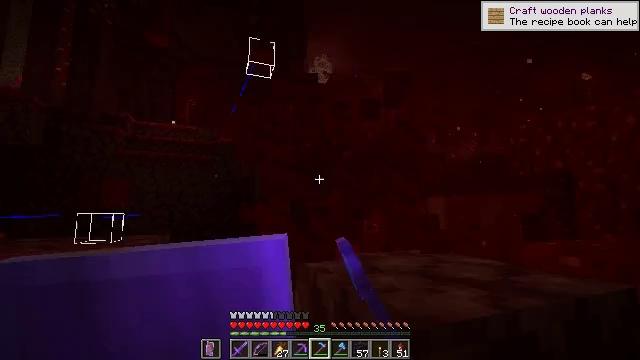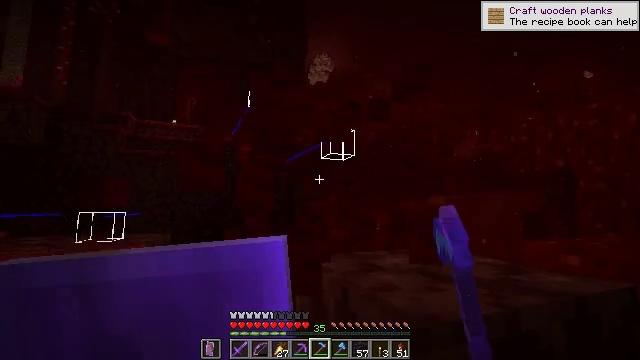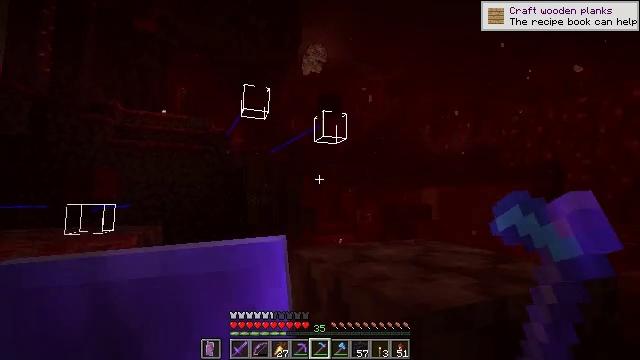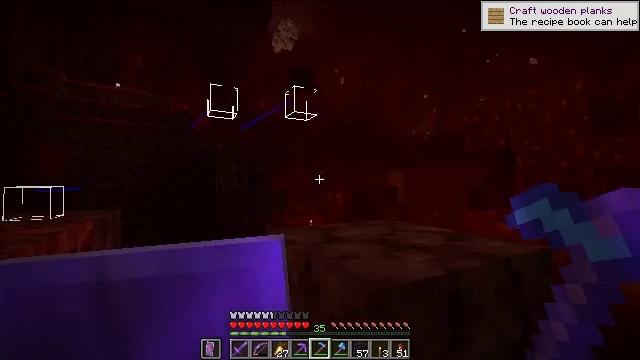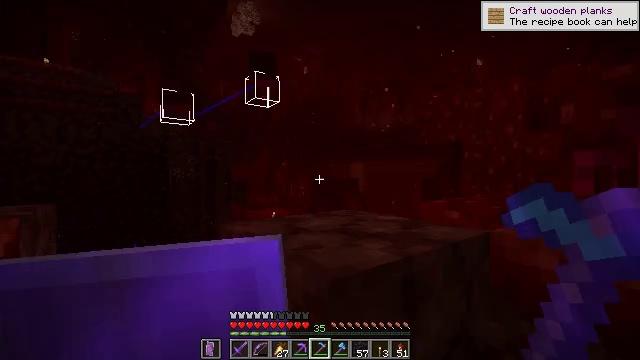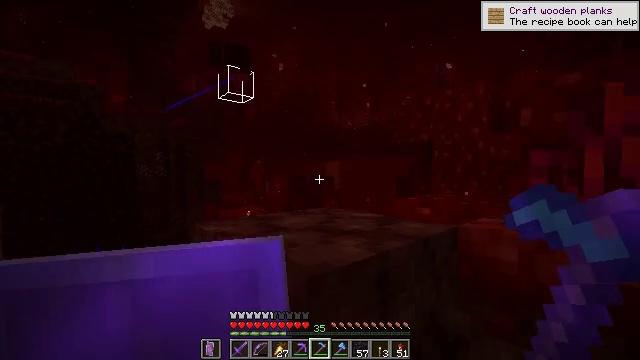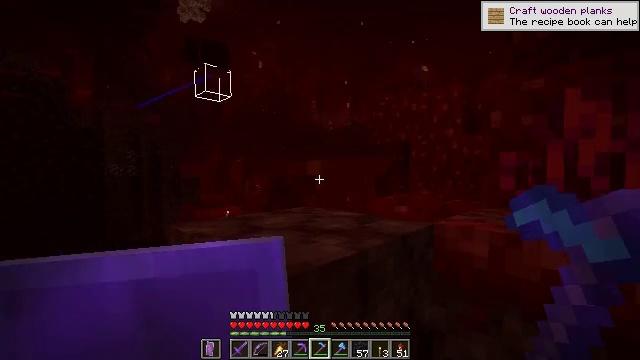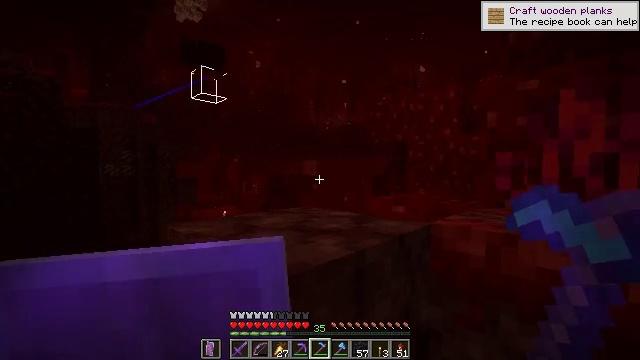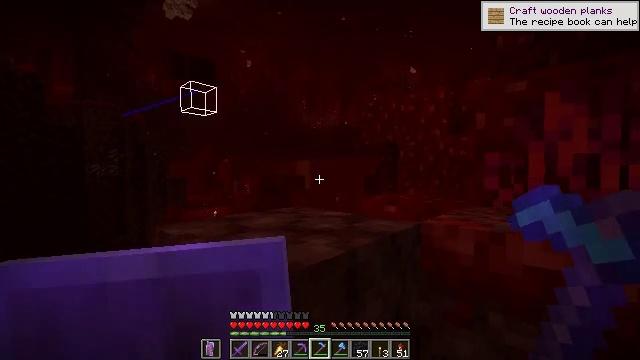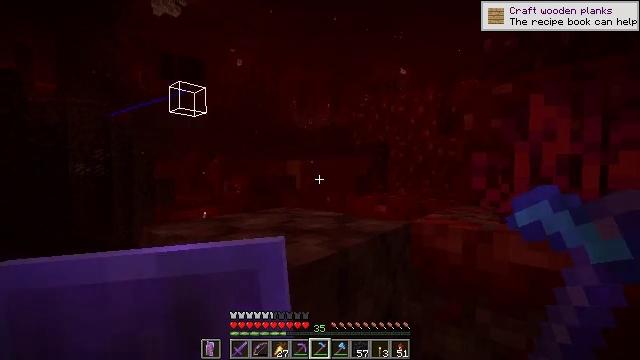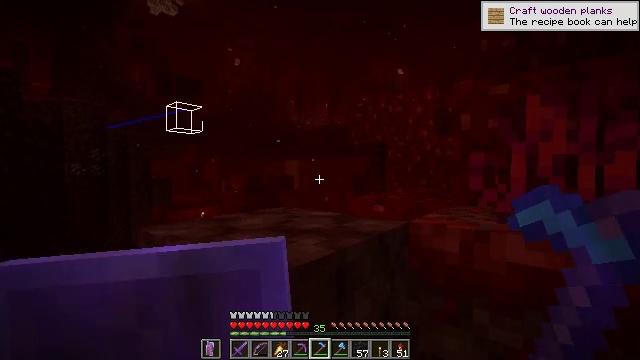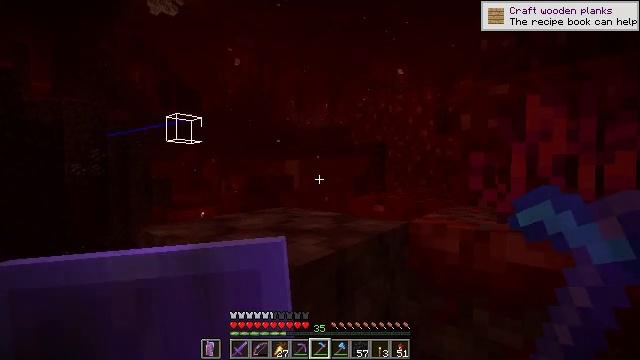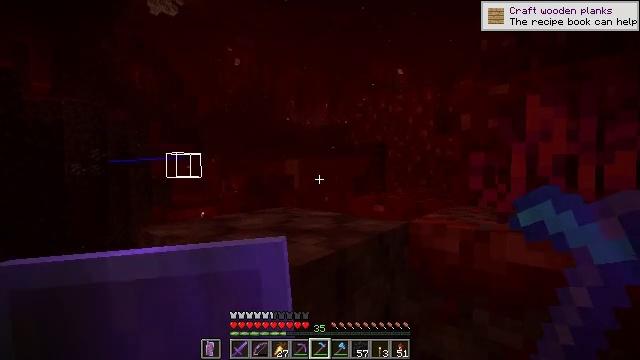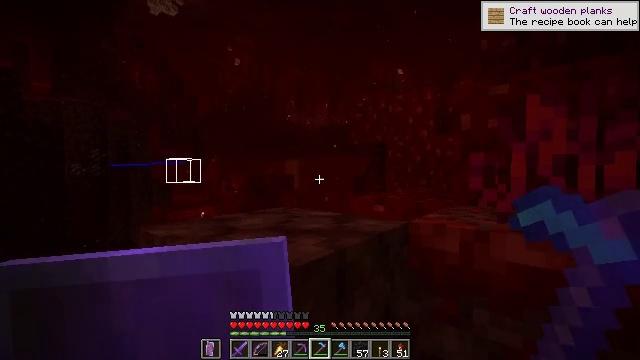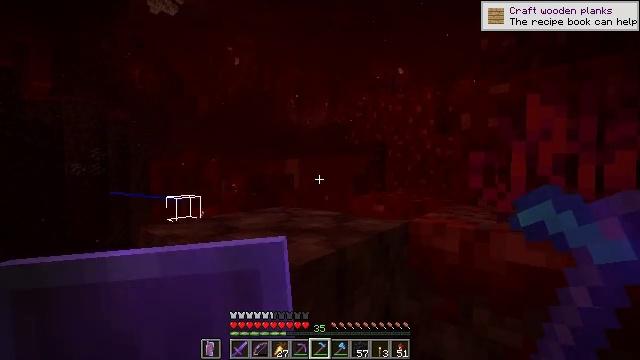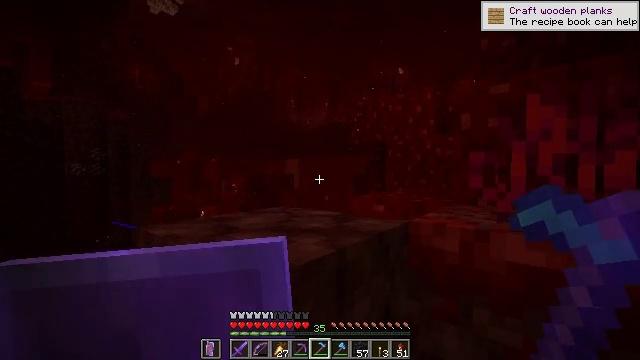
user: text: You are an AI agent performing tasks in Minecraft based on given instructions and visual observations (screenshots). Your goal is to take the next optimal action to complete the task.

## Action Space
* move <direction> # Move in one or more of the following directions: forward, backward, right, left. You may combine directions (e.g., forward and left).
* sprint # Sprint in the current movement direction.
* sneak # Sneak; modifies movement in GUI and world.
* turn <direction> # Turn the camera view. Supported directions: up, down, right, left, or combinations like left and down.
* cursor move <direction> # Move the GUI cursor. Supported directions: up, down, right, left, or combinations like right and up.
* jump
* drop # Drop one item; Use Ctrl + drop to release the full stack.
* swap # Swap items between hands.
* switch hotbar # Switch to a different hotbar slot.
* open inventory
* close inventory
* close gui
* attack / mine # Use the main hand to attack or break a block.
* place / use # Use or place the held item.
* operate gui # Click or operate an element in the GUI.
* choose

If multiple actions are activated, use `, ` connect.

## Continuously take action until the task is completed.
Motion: motion action
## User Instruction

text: Break the crimson roots in the Nether.
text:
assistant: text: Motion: sneak, attack / mine
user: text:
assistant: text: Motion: sneak, turn right and down, attack / mine
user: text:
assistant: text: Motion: sneak, turn right and down, attack / mine
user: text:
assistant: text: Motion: sneak, turn right and down, attack / mine
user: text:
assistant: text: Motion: sneak, turn right, attack / mine
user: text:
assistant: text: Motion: sneak, turn right, attack / mine
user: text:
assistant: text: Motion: sneak, attack / mine
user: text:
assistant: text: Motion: sneak, turn right, attack / mine
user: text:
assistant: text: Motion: sneak, turn right, attack / mine
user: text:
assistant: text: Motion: sneak, attack / mine
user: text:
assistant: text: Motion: sneak, attack / mine
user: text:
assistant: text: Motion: sneak, attack / mine
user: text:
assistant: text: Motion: sneak
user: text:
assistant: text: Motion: sneak
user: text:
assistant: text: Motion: sneak
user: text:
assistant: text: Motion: sneak, turn right and down
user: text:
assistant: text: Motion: sneak, turn right and down
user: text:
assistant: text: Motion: sneak, turn right
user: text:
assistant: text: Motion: sneak, turn right
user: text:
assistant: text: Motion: sneak
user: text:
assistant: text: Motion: sneak, turn right and down
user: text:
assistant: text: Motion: sneak, turn right and down
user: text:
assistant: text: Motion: sneak
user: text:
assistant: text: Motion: sneak
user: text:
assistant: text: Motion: sneak
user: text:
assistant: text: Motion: sneak
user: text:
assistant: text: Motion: sneak
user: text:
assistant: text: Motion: sneak
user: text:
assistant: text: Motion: sneak, turn right and up
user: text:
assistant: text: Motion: sneak, turn right and up, attack / mine